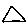
Label: triangle